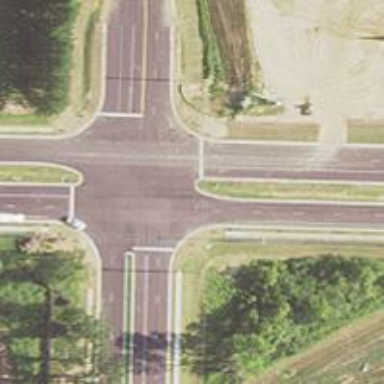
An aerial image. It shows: Secondary road with asphalt surface. It is dual carriageway.